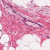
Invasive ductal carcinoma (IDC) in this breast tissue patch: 0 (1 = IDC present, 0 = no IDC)